Question: I have some text on circles, and I would like the user to be able to touch and drag the text, and have it constrained to move along the circle...
I got this far using Canvas, but I can't figure out how to make it respond to touch this way. I am not objected to starting over and taking a non-canvas approach.
How can I make this happen? Pseudocode would be appreciated.

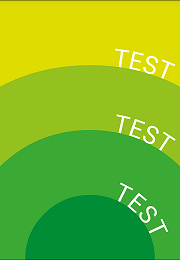
Answer: I might be wrong, but considering this is a canvas. Then, it is your job to detect which text is touched.
Once you set your onTouchListener for the view, you get the event coordinates of the ACTION_DOWN event. You check and get the text that was touched. If none, return false. Else, return true.
Now, if the user moves his finger, you will receive more events with ACTION_MOVE. In that case, you would probably want to move the chosen text according to the difference between this event and the last one. Once you calculate the new position of the texts, you call 'invalidate()' which should force a redraw.
Finally, when the user stops moving, you will receive an event with ACTION_UP. That is when you have to either put the texts back to their original position, or whatever you want.